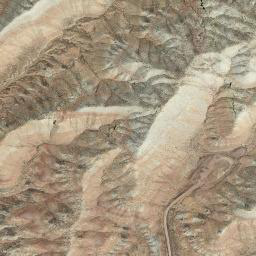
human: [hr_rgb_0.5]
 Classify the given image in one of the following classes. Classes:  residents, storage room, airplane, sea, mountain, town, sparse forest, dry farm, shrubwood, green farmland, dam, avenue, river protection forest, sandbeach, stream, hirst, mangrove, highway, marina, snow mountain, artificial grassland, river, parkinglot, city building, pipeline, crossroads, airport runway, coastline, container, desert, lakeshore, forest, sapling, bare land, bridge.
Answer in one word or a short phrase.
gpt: mountain